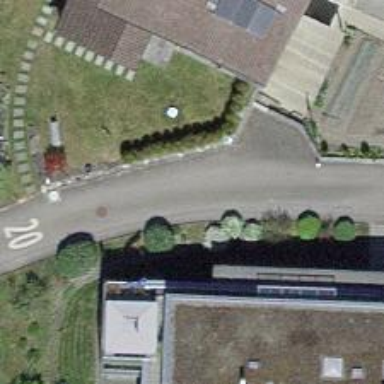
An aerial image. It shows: Asphalt road designated as living street.